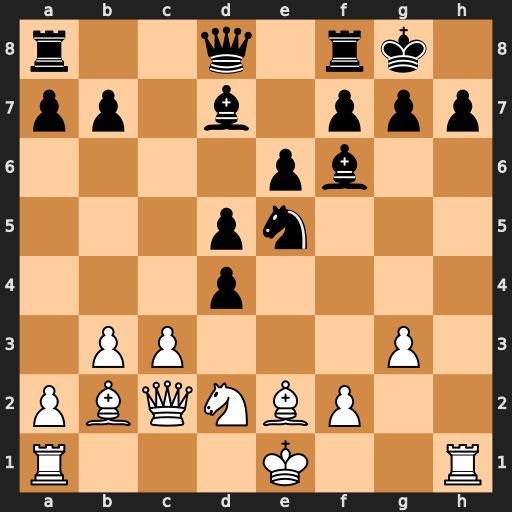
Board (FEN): r2q1rk1/pp1b1ppp/4pb2/3pn3/3p4/1PP3P1/PBQNBP2/R3K2R
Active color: w
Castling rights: KQ
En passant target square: -
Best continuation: Qxh7#